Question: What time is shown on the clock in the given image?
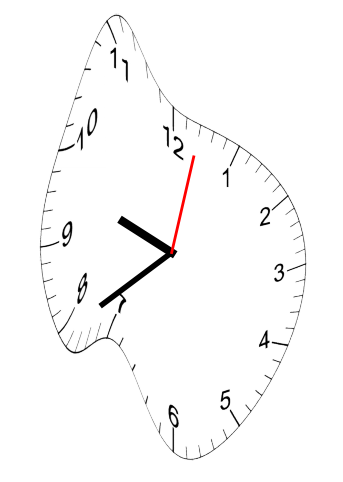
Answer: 09:39:02